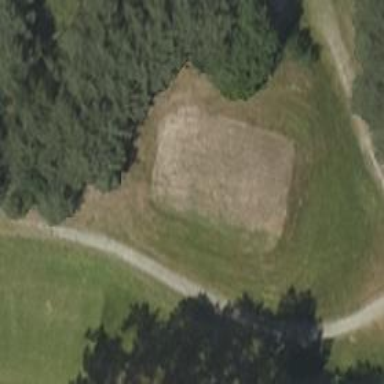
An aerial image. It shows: Golf tee.